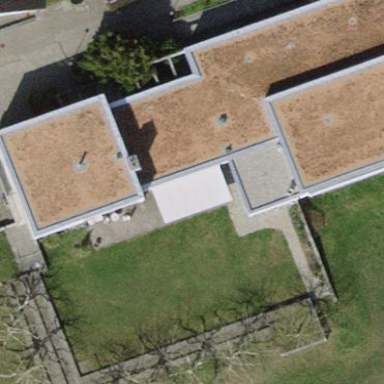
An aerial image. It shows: Building.